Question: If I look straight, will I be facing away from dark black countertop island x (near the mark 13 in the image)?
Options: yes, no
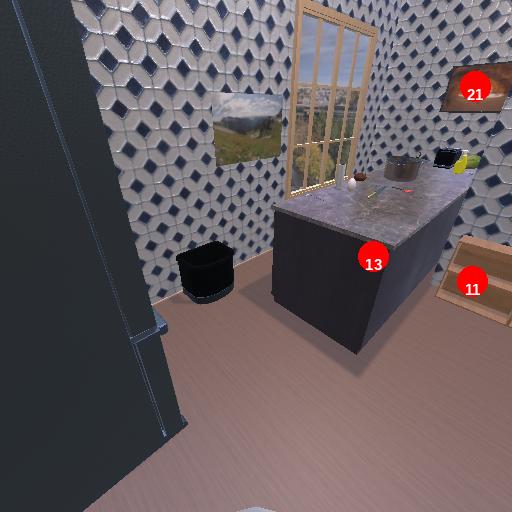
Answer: yes